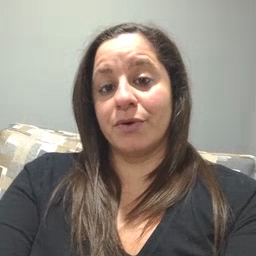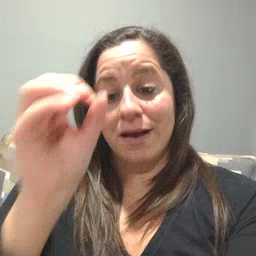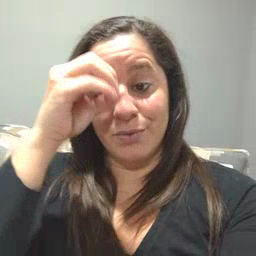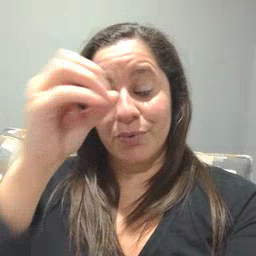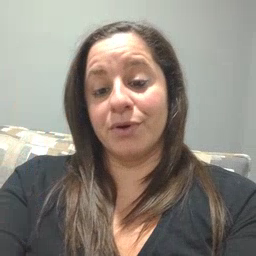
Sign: owl